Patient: sex F, age 63
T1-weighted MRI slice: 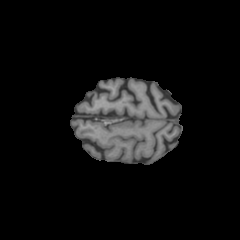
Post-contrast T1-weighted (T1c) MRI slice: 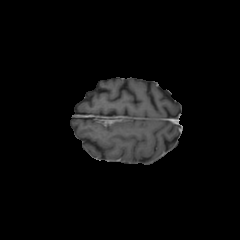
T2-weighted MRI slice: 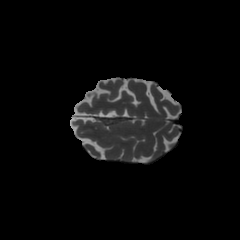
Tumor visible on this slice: no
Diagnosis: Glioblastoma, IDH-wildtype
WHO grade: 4